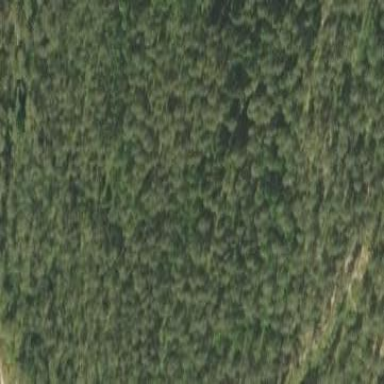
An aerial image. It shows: Needle-leaved woodland.